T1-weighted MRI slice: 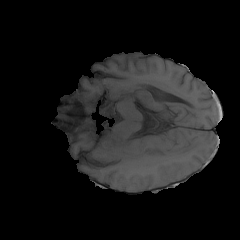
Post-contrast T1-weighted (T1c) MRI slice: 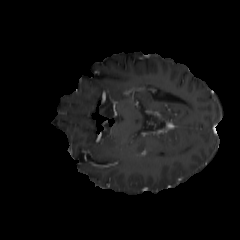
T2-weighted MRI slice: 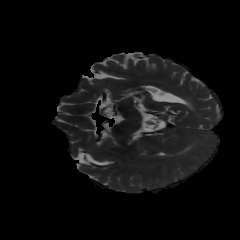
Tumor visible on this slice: yes